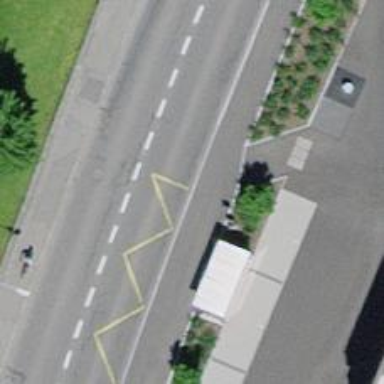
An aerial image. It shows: Platform with shelter made of asphalt. This platform is used for public transport.